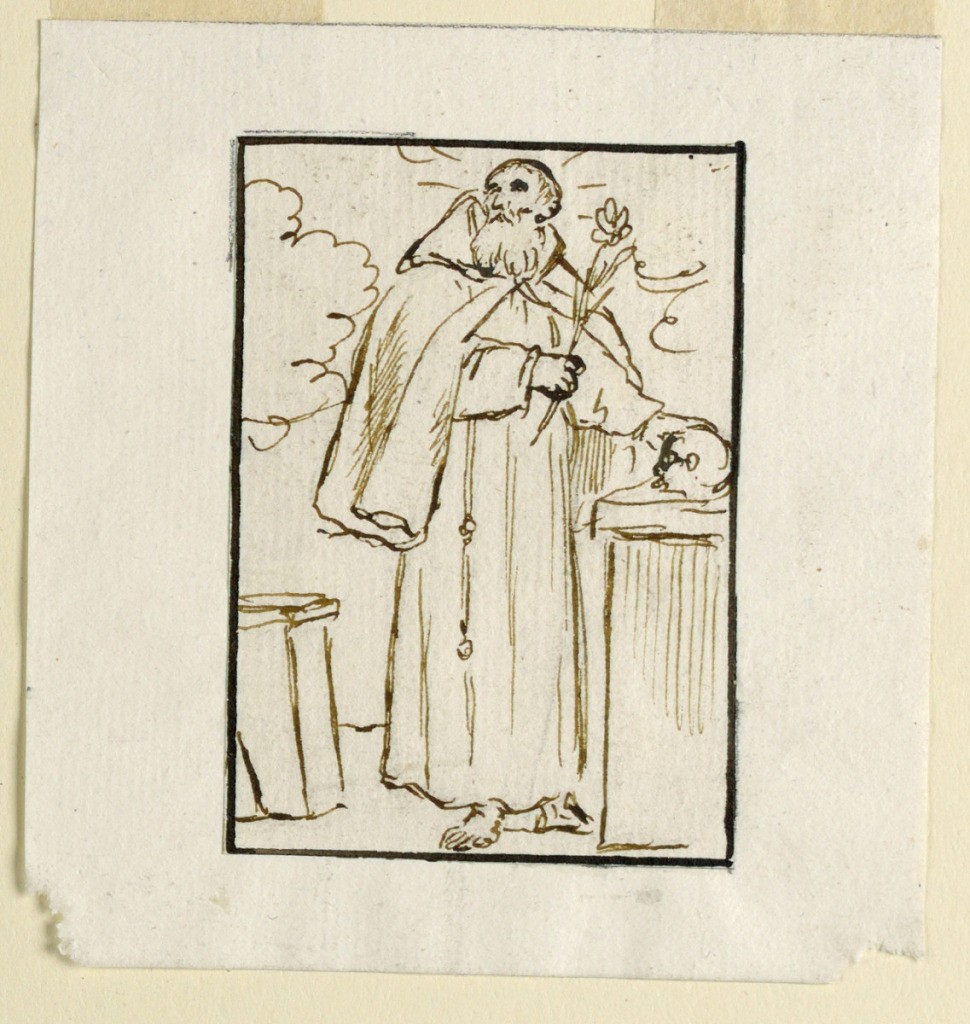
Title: A Capuchin Saint
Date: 1710–1810
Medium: Pen and ink on paper
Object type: Drawing
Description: Shown standing in his cell, holding a flower stem in his right hand and touching a skull with his left hand. Framing ink line